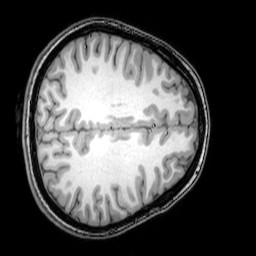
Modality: T1w
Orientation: axial
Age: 22
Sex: female
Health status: healthy
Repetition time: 0.081 s
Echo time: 0.037 s